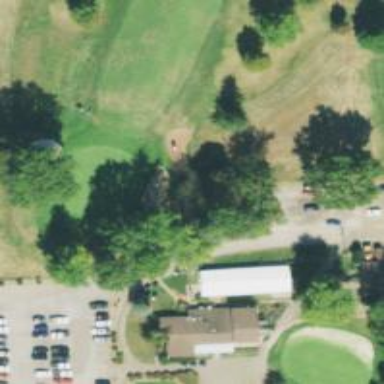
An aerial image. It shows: Footway that resembles golf path.